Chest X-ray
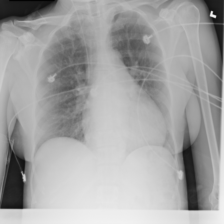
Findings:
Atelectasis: negative
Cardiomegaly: negative
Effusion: negative
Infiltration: negative
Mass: negative
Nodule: negative
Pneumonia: negative
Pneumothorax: negative
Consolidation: negative
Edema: negative
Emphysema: negative
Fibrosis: negative
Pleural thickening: negative
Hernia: negative